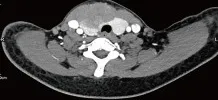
(C) Postoperative cervical CT.
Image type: radiology (ct)